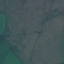
Label: Pasture